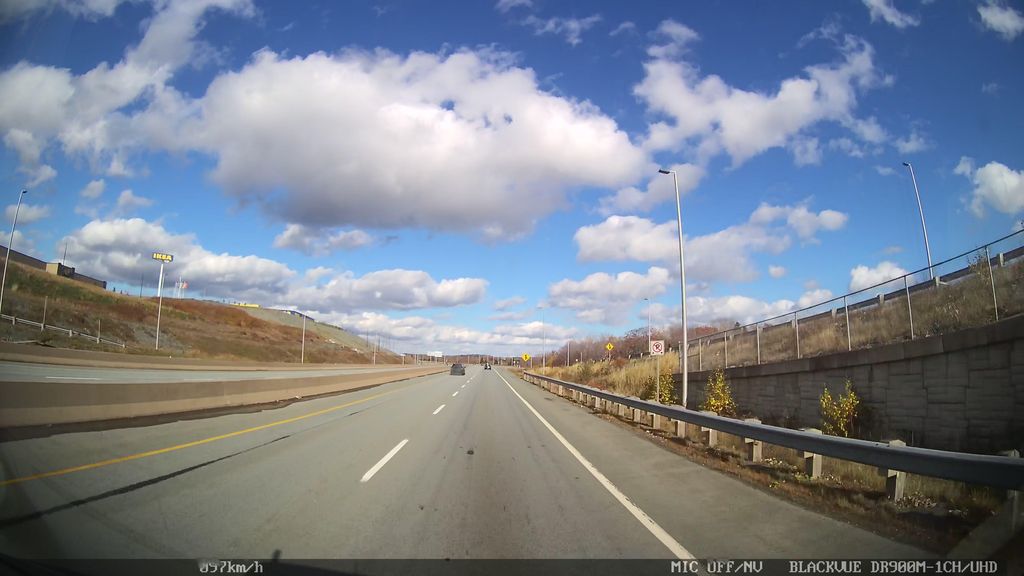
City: halifax